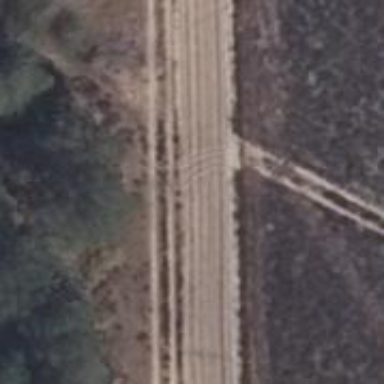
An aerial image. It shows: Sandy track with grade4 tracktype.